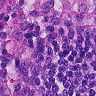
Metastatic tissue present: no